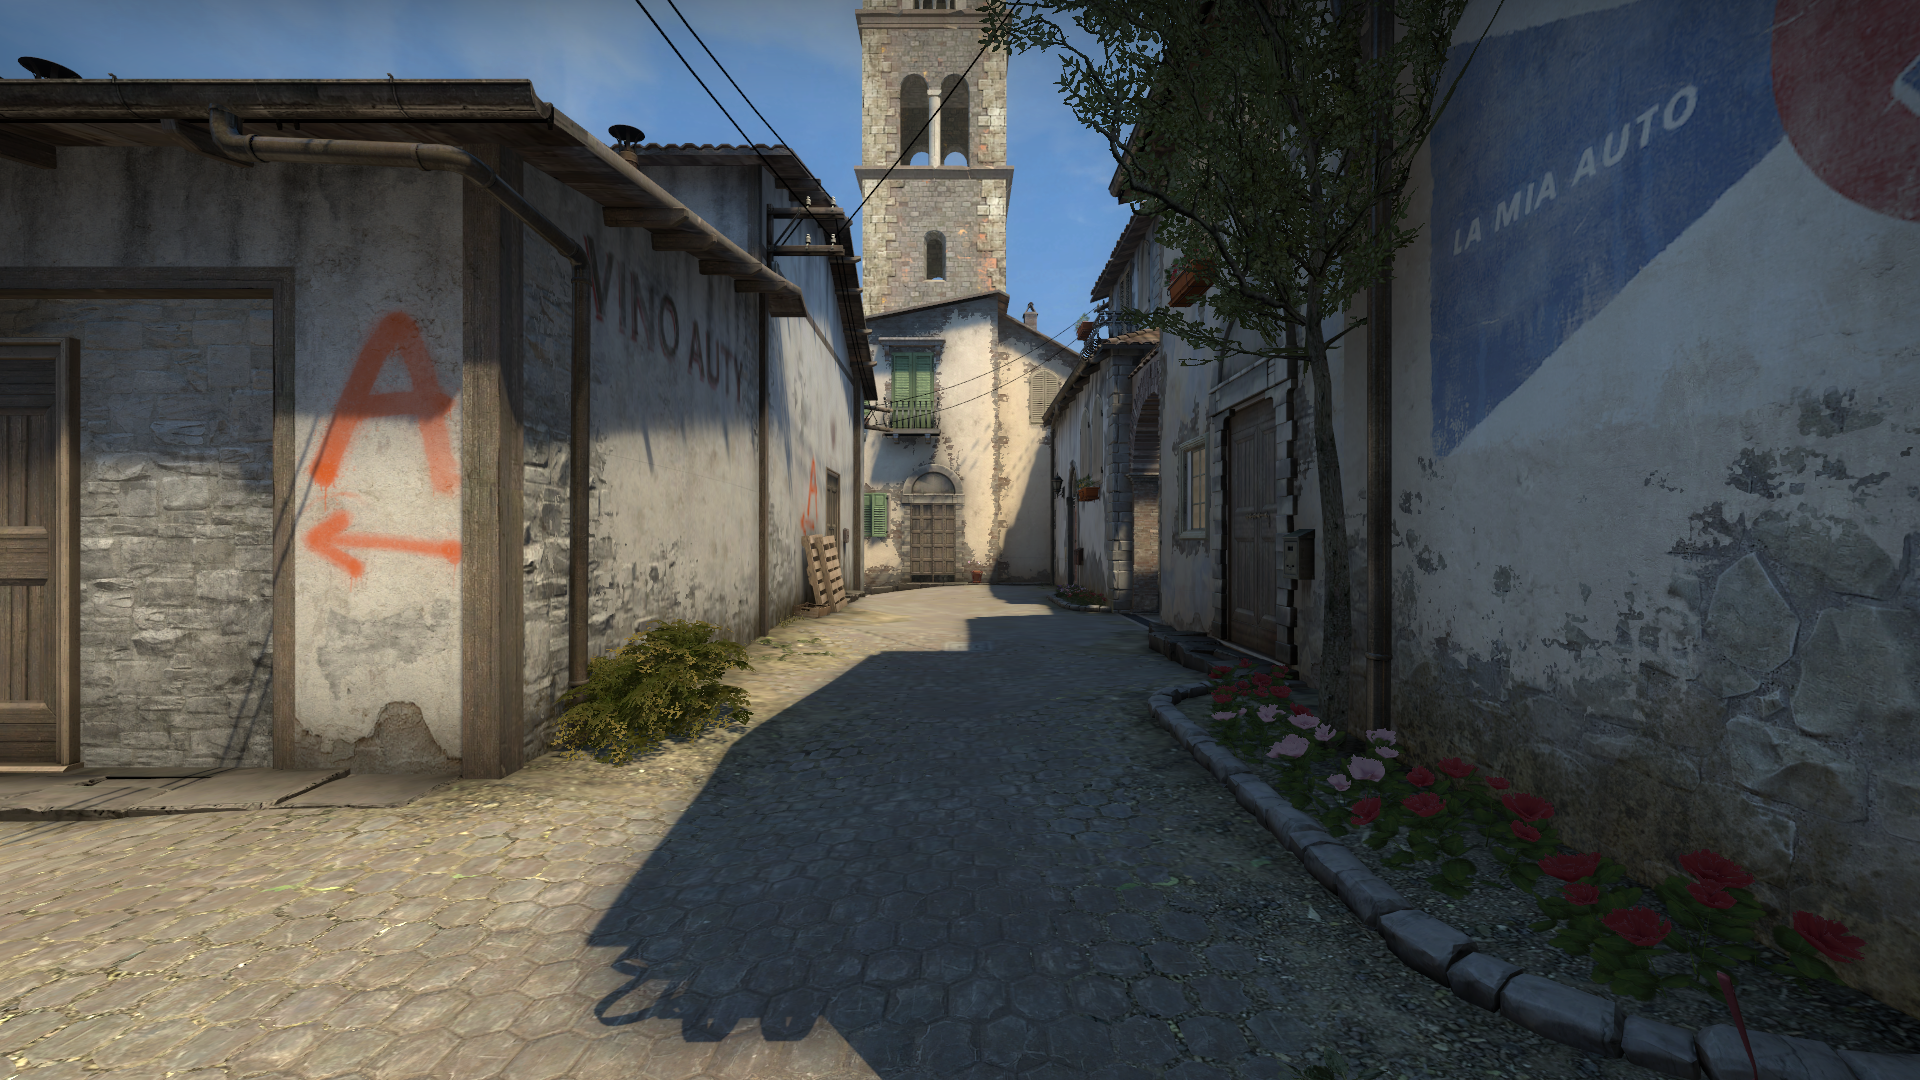
Map: de_inferno